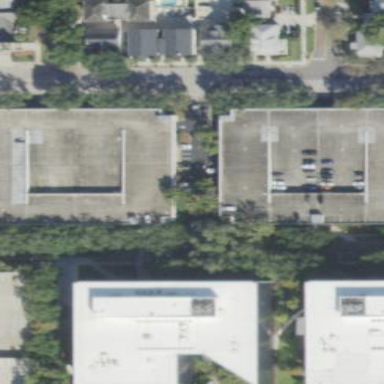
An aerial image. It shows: Multi-storey parking building.